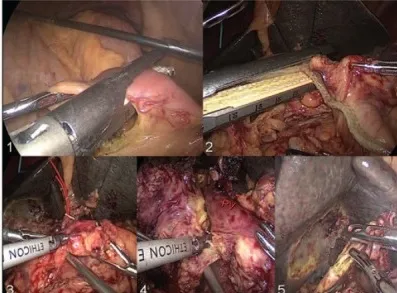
(B) 1, 2 - The jejunum and stomach dissection (linear stapler); 3 - pancreatic neck division; 4 - dissecting the uncinate process of pancreas; and 5 - the bile duct division.
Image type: medical_photograph (other_medical_photograph)